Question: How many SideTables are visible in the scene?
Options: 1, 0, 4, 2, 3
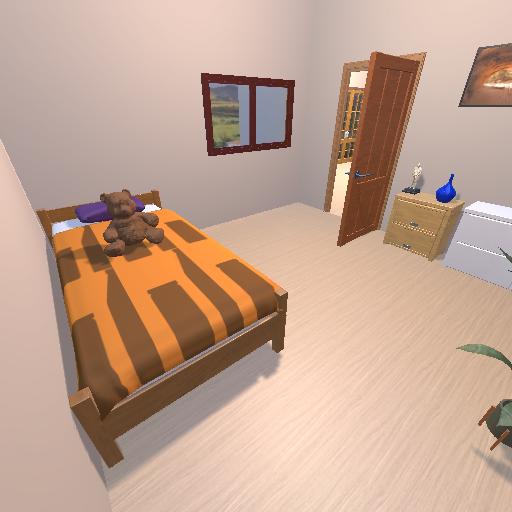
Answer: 1